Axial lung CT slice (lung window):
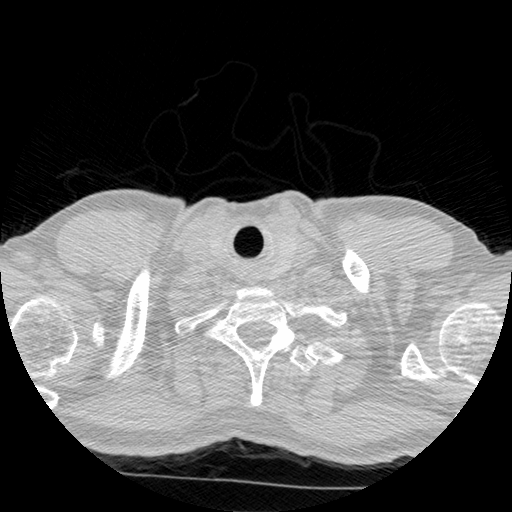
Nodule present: no